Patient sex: F
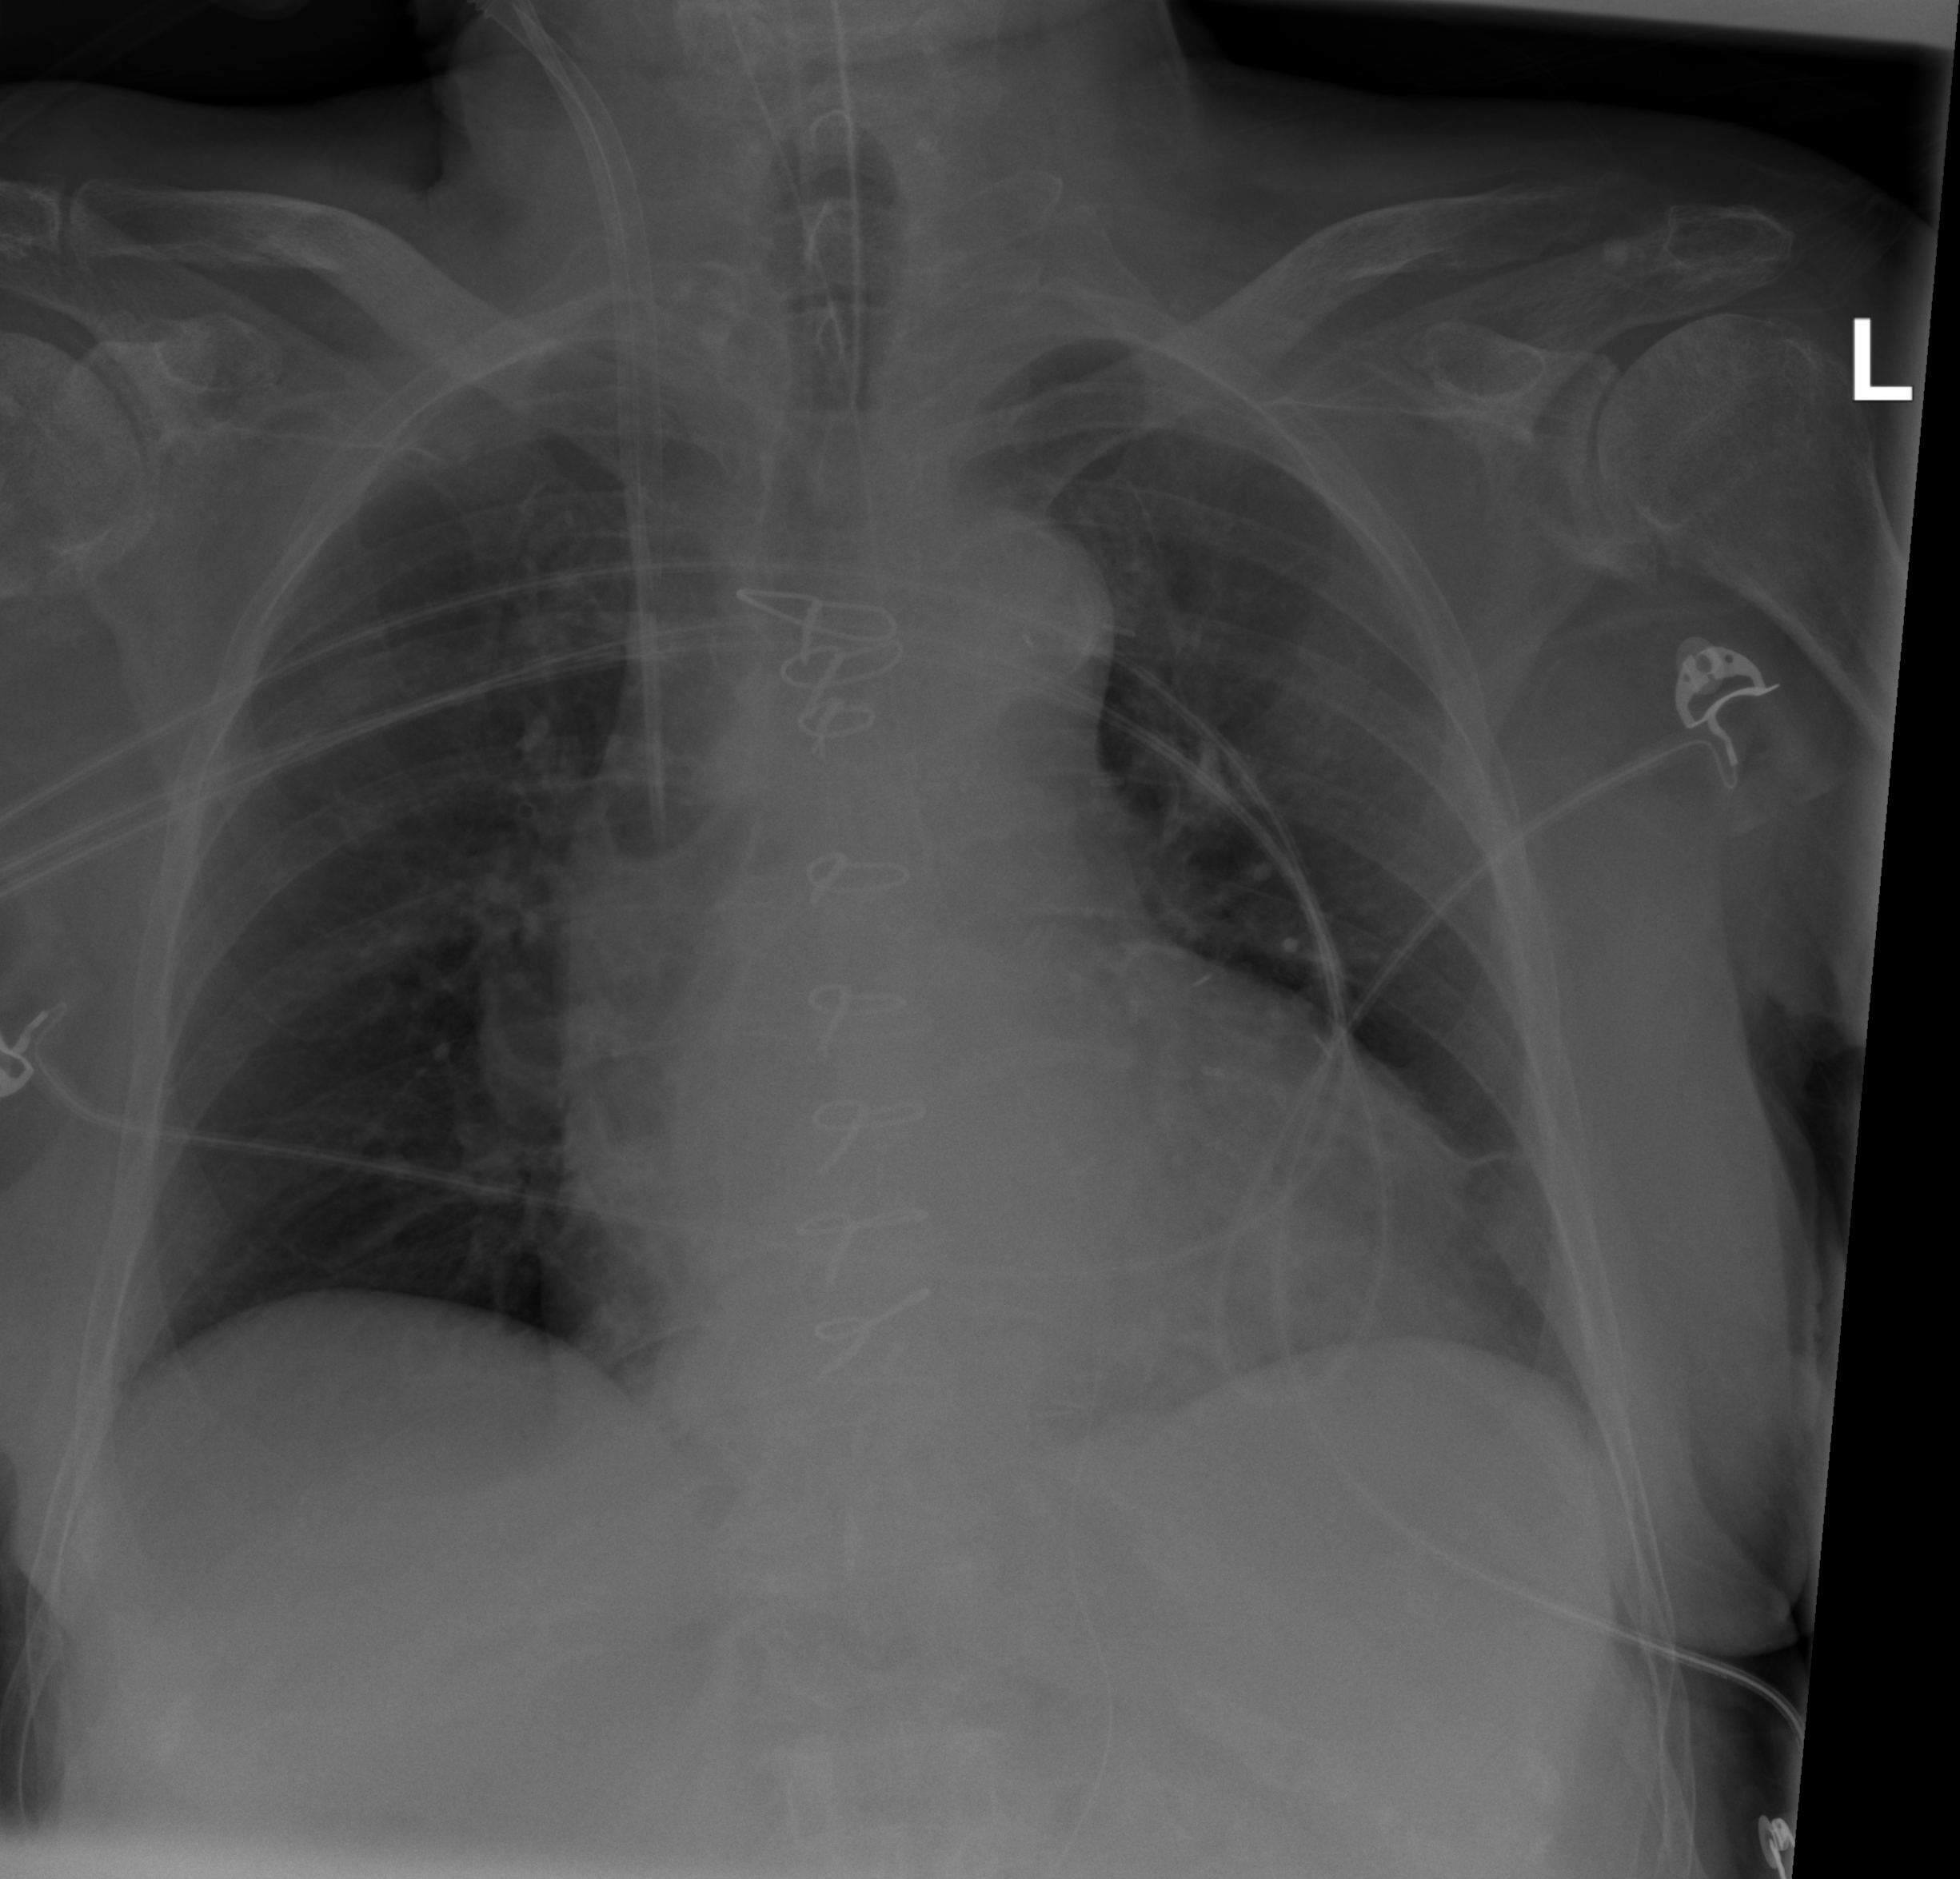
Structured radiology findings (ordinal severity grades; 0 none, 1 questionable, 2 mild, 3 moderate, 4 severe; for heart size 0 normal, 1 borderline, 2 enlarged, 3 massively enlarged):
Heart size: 2
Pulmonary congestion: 0
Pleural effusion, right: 0
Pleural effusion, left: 0
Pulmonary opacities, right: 0
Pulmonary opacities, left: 0
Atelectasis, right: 0
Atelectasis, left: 2